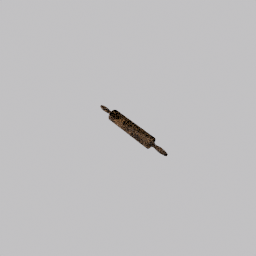
Label: tools